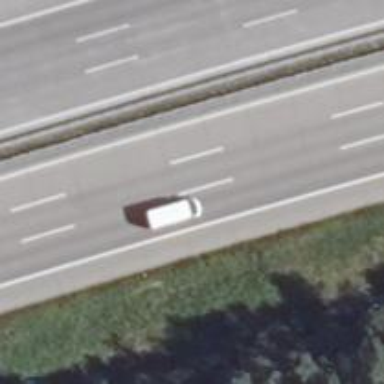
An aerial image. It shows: Motorway with concrete surface.